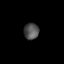
Tissue: lung
Cell type: Endothelial cells
Senescence score: 0.6319
Nuclear area (px): 244
Mean DAPI intensity: 79.893